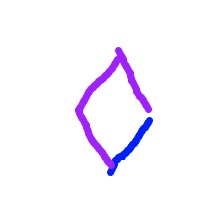
Shape: rhombus